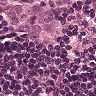
Metastatic tissue present: yes